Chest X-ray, PA view. Patient: 34 years old, sex M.
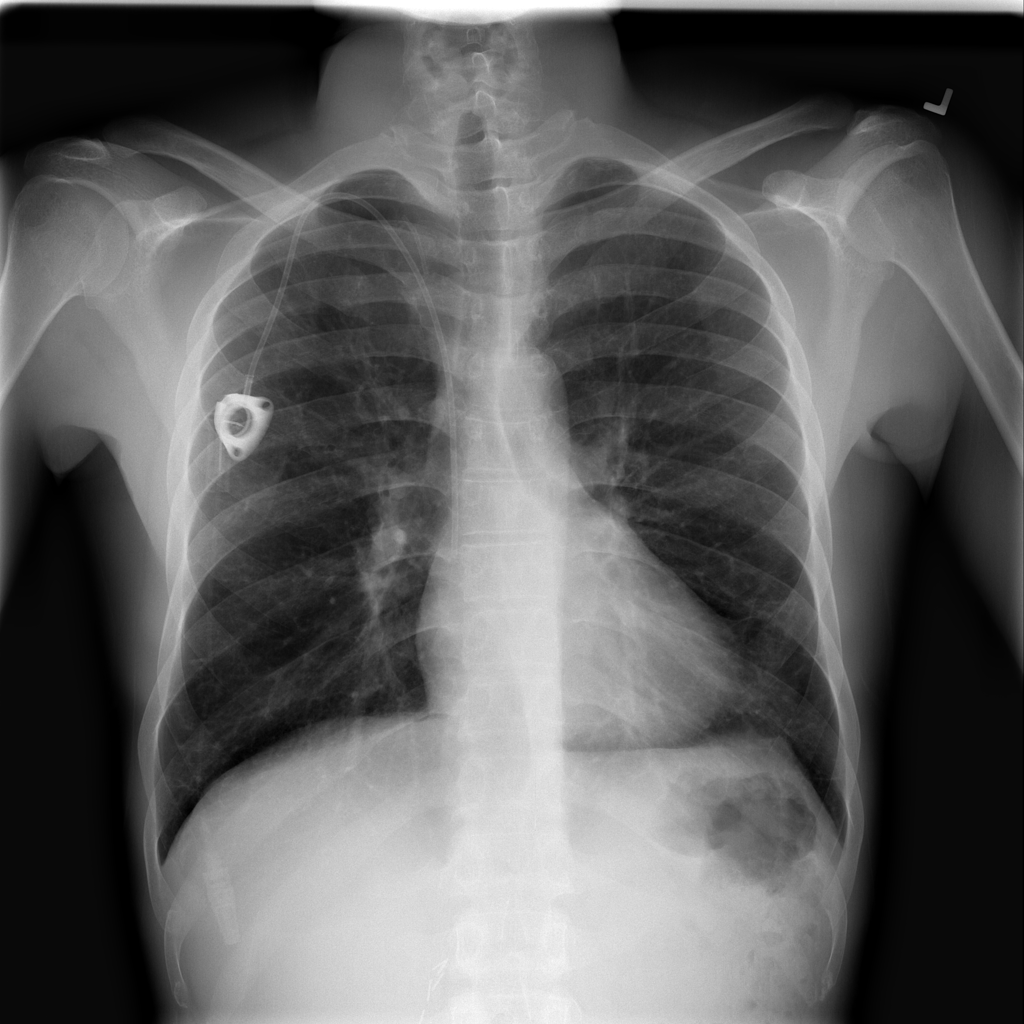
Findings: No Finding